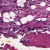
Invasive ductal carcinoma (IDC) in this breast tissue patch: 1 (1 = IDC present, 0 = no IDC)